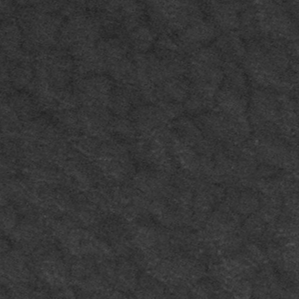
Label: frost